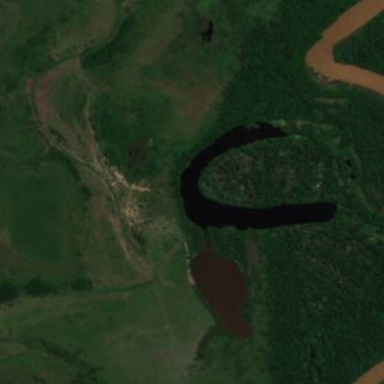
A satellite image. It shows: Oxbow water feature.